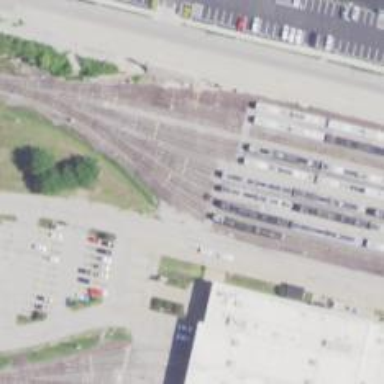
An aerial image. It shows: Light rail yard with electrified contact lines.